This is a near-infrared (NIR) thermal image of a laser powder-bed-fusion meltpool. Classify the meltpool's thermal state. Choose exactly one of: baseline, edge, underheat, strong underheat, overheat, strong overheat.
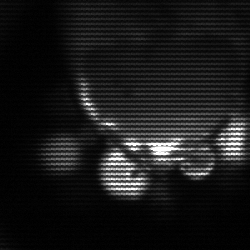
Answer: baseline